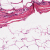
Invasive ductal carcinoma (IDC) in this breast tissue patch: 0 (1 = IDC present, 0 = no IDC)